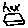
Label: hexagon